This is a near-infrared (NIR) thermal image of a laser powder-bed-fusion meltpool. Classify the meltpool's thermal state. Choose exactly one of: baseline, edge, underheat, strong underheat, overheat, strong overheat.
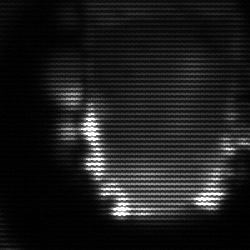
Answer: baseline